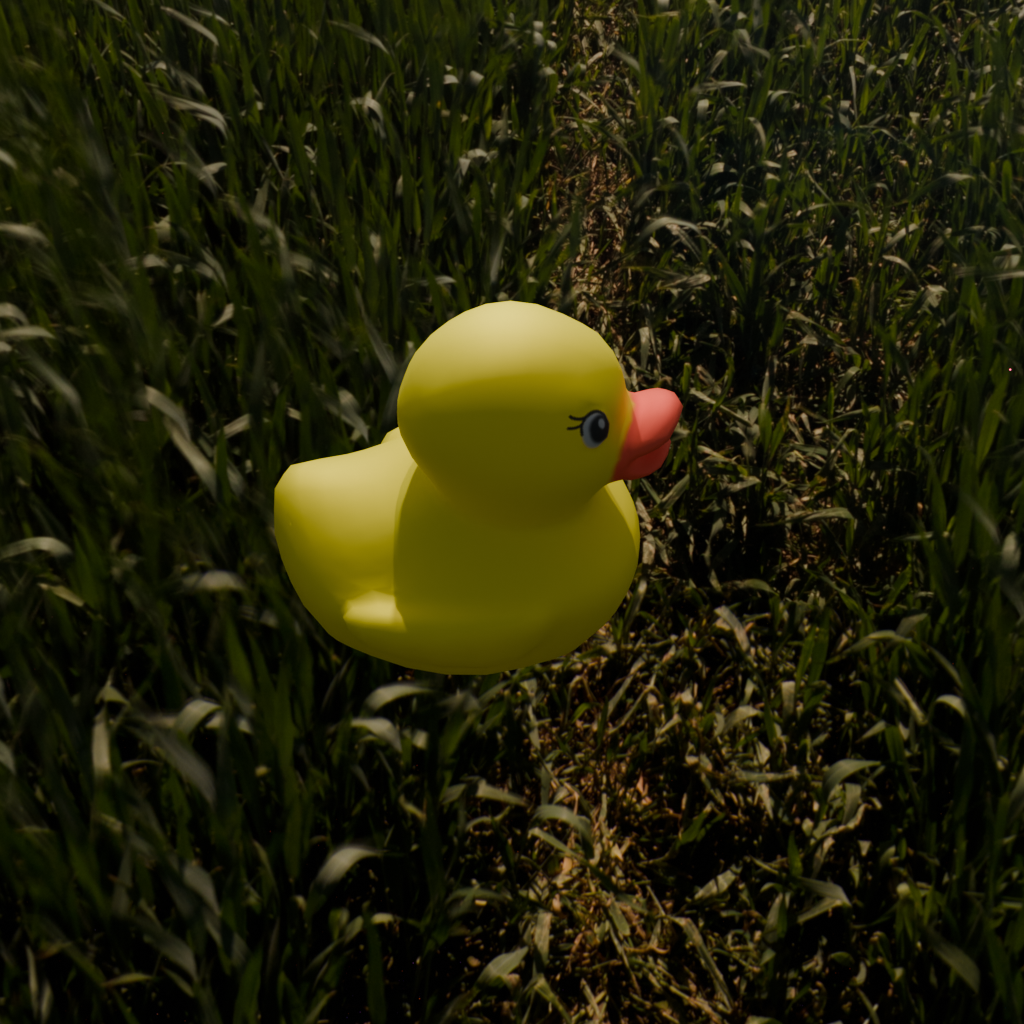
an image of a yellow rubber duck seen from <right> in a lush green field under a sunny sky with clouds.